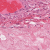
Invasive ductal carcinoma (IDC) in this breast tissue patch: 0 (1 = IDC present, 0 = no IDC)